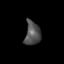
Tissue: skin
Cell type: Epithelial cells
Senescence score: 0.2696
Nuclear area (px): 364
Mean DAPI intensity: 80.802